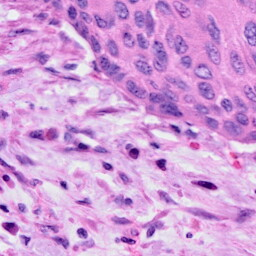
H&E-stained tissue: Cervix